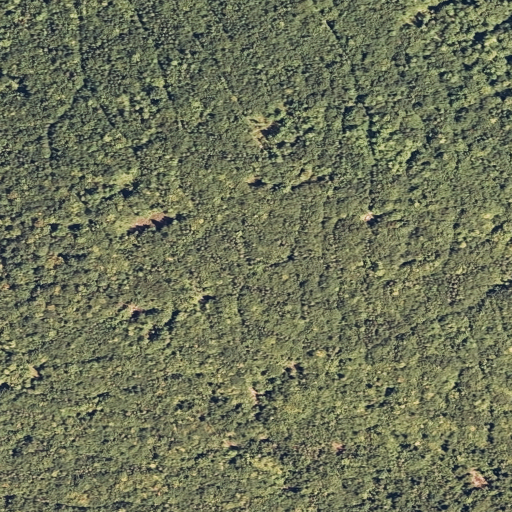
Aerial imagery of mountain in Maine named Getchell Mountain containing deciduous forest, mixed forest, and shrub